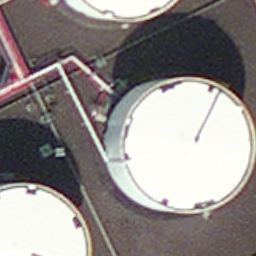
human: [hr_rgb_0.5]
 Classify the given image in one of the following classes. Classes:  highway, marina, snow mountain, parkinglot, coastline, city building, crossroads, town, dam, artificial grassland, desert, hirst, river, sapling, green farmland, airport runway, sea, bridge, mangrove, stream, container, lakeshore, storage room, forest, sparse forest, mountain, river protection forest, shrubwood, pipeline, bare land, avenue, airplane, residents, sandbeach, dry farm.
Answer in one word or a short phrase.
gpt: storage room